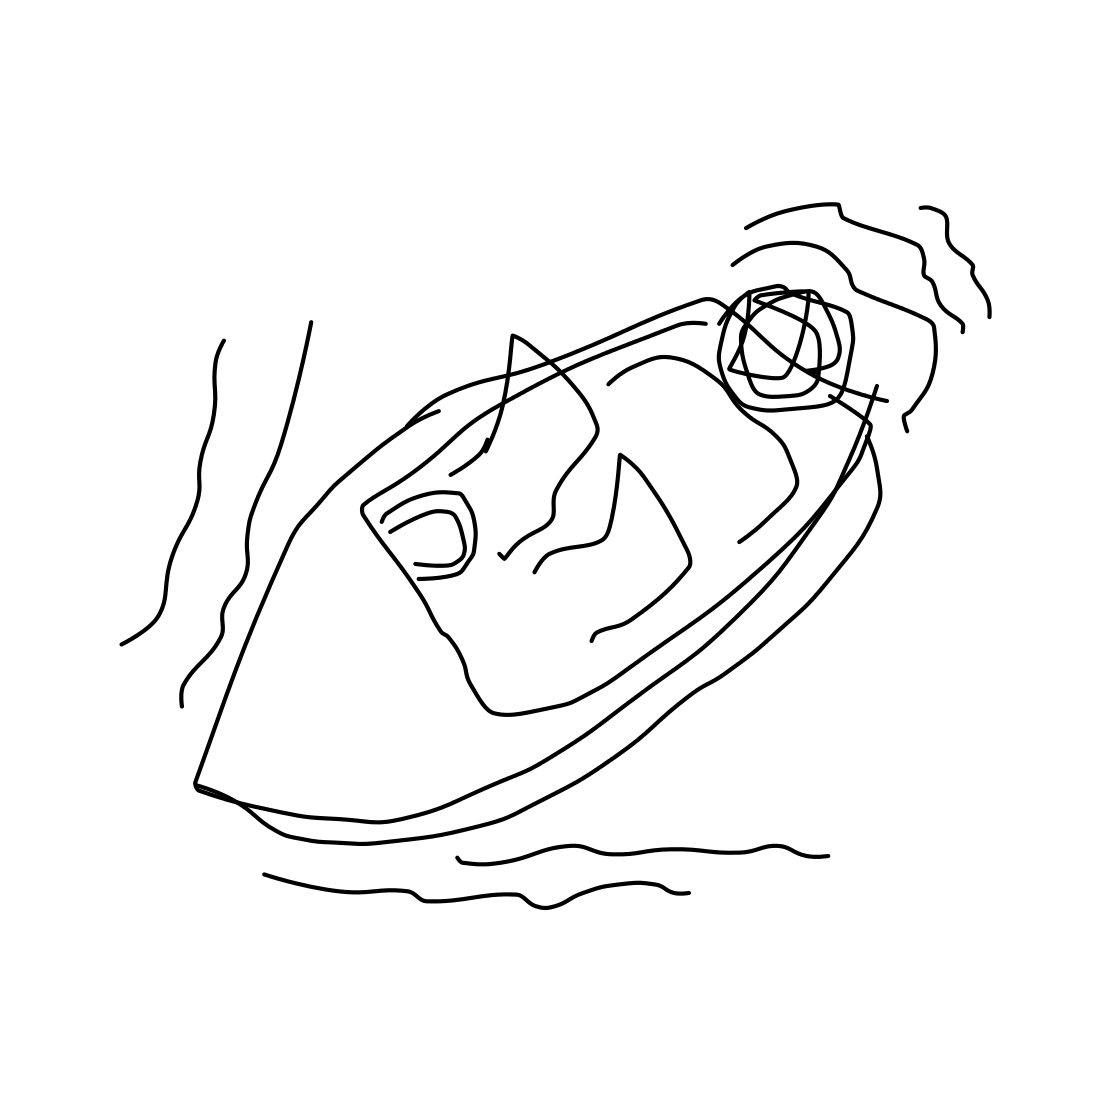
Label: speed-boat